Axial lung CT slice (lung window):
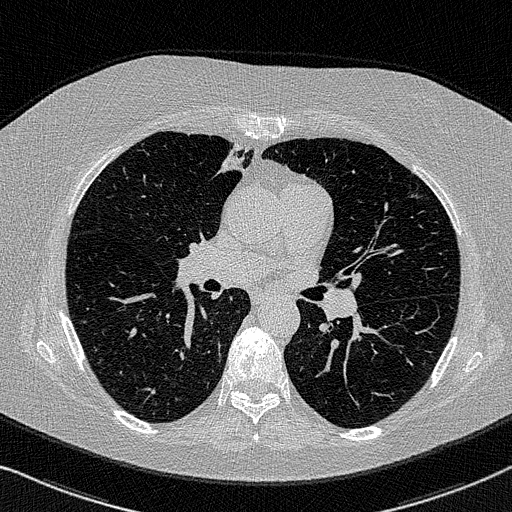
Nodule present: no